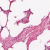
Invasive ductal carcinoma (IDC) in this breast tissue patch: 0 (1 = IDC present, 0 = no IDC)